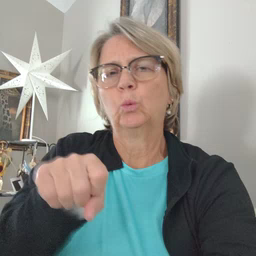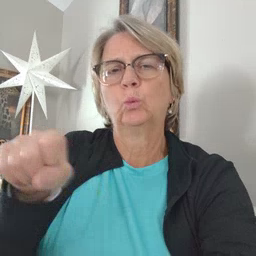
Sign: shoe